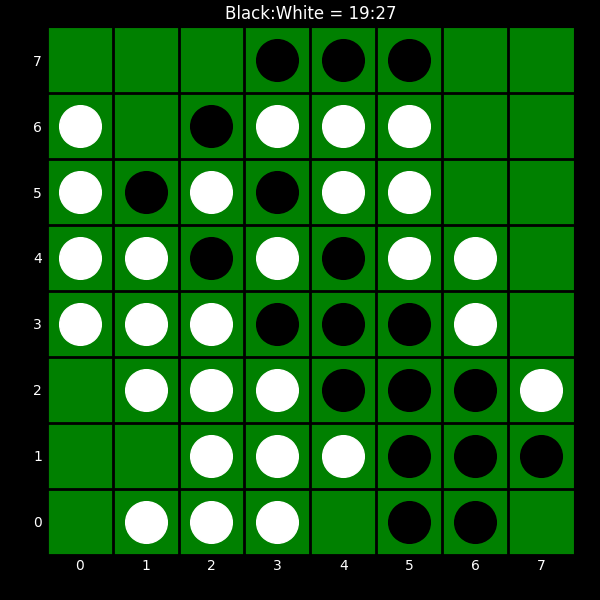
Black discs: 19
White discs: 27